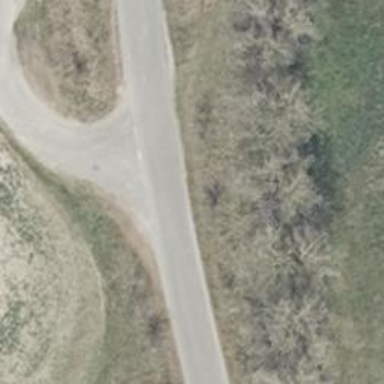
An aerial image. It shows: Unclassified road with asphalt surface.